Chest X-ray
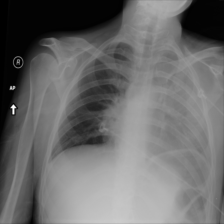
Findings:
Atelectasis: negative
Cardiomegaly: negative
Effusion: negative
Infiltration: negative
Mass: negative
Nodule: negative
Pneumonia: negative
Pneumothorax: negative
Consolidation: positive
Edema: negative
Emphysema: negative
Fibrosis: negative
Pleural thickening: negative
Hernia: negative